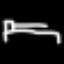
Label: bed